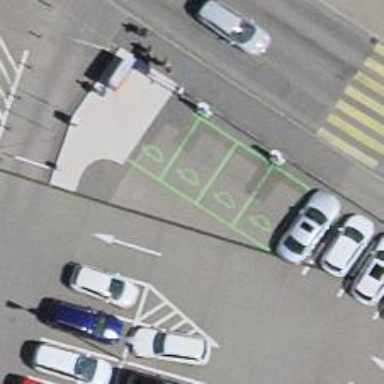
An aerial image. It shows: Charging station.